Question: I have a data set with events and attendees and along with that also the focus area of the events. All events have a focus area 1 and some have multiple focus areas (2&3).

My goal is to have a tree map or pie chart that shows the number of attendees by focus area. If there are multiple areas then I do not want to count the attendees twice but basically assign a weight of 0.5 (when having 2 areas) or 0.33 (when having 3 areas).
Is there a way to accomplish this in Data Studio (can also include some pre-work in Google Sheets)?
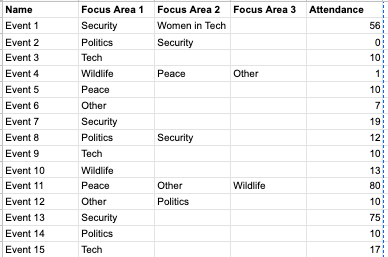
Answer: The data has to be rearanged in follwing tables:
Event, Area, Topic, Areavisited, Attendance
Event1, 1, Security, 2, 56
This means you need to unpivot your table. It is possbible to do this in data studio with blend. However, no further field can be added to a blend dataset. Therefore, every calculation should be done in Sheets
Here is an example, how to do this with google sheets using pivot.
First generate a Vistfocus '=CountA(B2:D2)', counting the focus done at each event. Then do a pivot on that table and add as rows, the event/name and each focus-field. Add a summery row for focus2 and focus3. As Values add the attendance and Visitfocus. In 'H3' insert following formual:
'''
=If(A3<>"",B3,if(A2<>"",C2,if(A1<>"",D1)))
'''
Thus, the values from focus1, focus2 and focus3 are alternating between the rows. Extend this formula over the whole row. And name it 'Focus'
Import this Sheet in Data Studio and filter all null values in 'Focus'.
<URL>